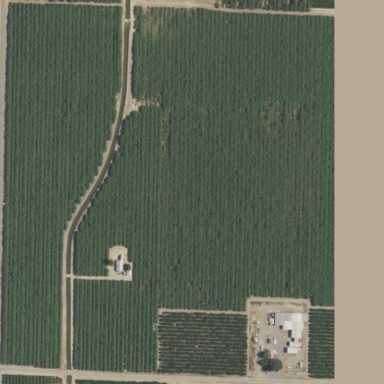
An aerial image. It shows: Vineyard.